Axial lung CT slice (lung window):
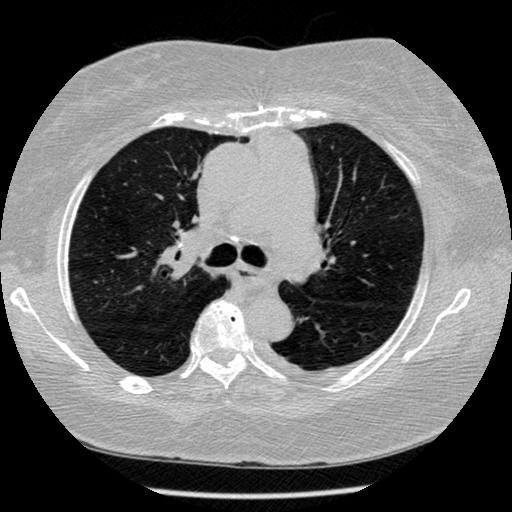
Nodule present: no